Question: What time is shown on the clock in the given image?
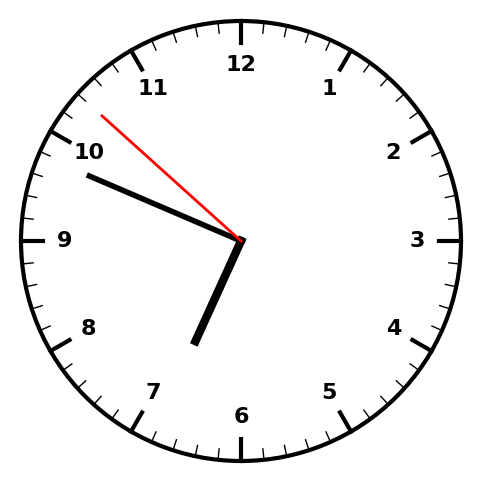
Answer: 06:48:52